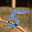
Label: 5